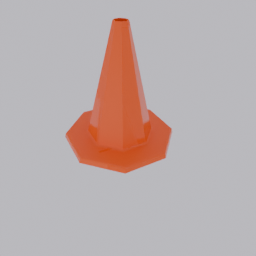
Label: tools